Interaction volume radius: 5 \u00c5
Interaction volume height: 30 \u00c5
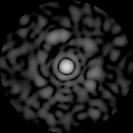
Disorder parameter: 0.853